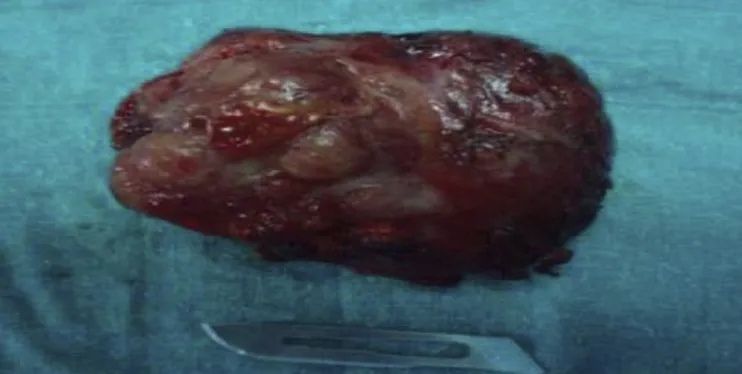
Bladder mass.
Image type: medical_photograph (other_medical_photograph)